Question: I am currently trying to do a box plot with superimposed points. The points in the boxplot though have to be different in color according to a factor variable. The code goes well until here:
'''
MioBox <- ggplot(mydata, aes(x=mng, y=Active, fill=mng))+
geom_boxplot(color="black", notch=TRUE)+
geom_point(position="jitter", color="blue", alpha=.5)+
geom_rug(side="l", color="black")+
facet_grid(.~hor,scales = "free", space = "free")+
labs(title='bla bla bla')
'''
(see picture below)
When I try to add colours to the points in the boxplot according to variable'plot'
'''
MioBox <- ggplot(mydata, aes(x=mng, y=Active, fill=mng))+
geom_boxplot(color="black", notch=TRUE)+
#geom_point(position="jitter", color="blue", alpha=.5)+
geom_rug(side="l", color="black")+
facet_grid(.~hor,scales = "free", space = "free")+
labs(title='bla bla bla')
MioBox + scale_fill_manual(values=c("#669966", "#CC9966", "#CCCC66"))+
geom_point(position="jitter",aes(color = factor(mydata$plot)))
'''
I get a boxplot which does not match the variable plot which assigns 3 dots per color in each of the boxplots. The results is I always have 9 dots but most of the times there is 6 of one color and three of the other, and there is one color missing:

And here is the table that reproduces the problem:
'''
mydata <- read.table(header=TRUE, text="
Active hor plot mng
7.20 F 1 CH
8.80 O 1 CH
9.30 F 1 CH
9.20 O 1 CH
9.70 F 1 CH
9.30 O 1 CH
9.10 F 2 CH
7.50 O 2 CH
7.50 F 2 CH
8.70 O 2 CH
9.90 F 2 CH
7.60 O 2 CH
9.70 F 3 CH
7.70 O 3 CH
8.90 F 3 CH
8.60 O 3 CH
8.30 F 3 CH
8.30 O 3 CH
8.50 L 1 CH
7.40 L 1 CH
8.00 L 1 CH
9.70 L 2 CH
8.90 L 2 CH
8.40 L 2 CH
9.80 L 3 CH
8.00 L 3 CH
7.00 L 3 CH
7.30 F 1 Fe
6.60 O 1 Fe
6.50 F 1 Fe
6.60 O 1 Fe
6.90 F 1 Fe
5.80 O 1 Fe
6.60 F 2 Fe
7.00 O 2 Fe
6.00 F 2 Fe
5.10 O 2 Fe
6.10 F 2 Fe
5.10 O 2 Fe
5.10 F 3 Fe
6.50 O 3 Fe
7.70 F 3 Fe
6.90 O 3 Fe
5.20 F 3 Fe
6.30 O 3 Fe
6.50 L 1 Fe
5.00 L 1 Fe
7.80 L 1 Fe
5.10 L 2 Fe
5.50 L 2 Fe
5.60 L 2 Fe
5.50 L 3 Fe
7.80 L 3 Fe
7.70 L 3 Fe
7.20 F 1 W
8.80 O 1 W
7.80 F 1 W
7.80 O 1 W
7.90 F 1 W
8.10 O 1 W
8.60 F 2 W
7.40 O 2 W
7.40 F 2 W
8.40 O 2 W
7.70 F 2 W
8.90 O 2 W
6.70 F 3 W
6.10 O 3 W
7.50 F 3 W
8.60 O 3 W
7.80 F 3 W
8.60 O 3 W
8.30 L 1 W
8.20 L 1 W
8.70 L 1 W
8.60 L 2 W
6.80 L 2 W
6.30 L 2 W
7.30 L 3 W
7.10 L 3 W
7.70 L 3 W
")
'''
Anybody can help me with this?
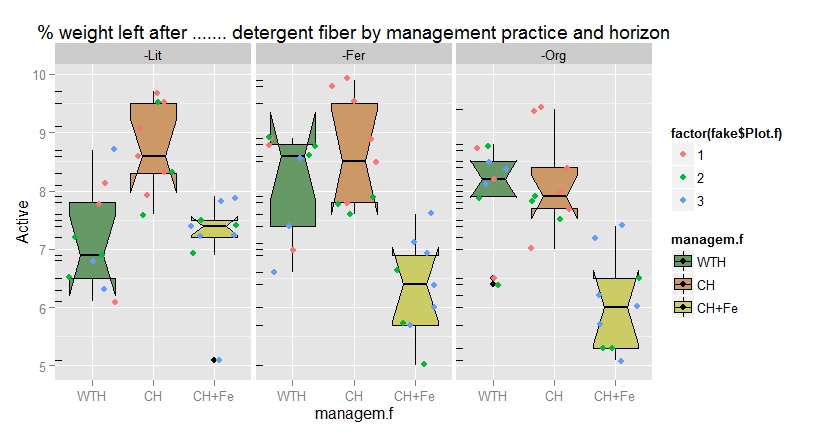
Answer: The problem lays in that your calling 'mydata$plot' when you should only call 'plot'. The ggplot object already has a predefined 'data frame'.
You can fix it by rewriting your last lines like this:
'''
MioBox +
scale_fill_manual(values=c("#669966", "#CC9966", "#CCCC66"))+
geom_point(position="jitter",aes(color = factor(plot)))
'''